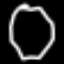
Label: octagon